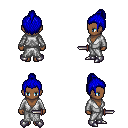
a pixel art fantasy rpg character, female body template, human, dark skin, white robe, white pants, blue short topknot hairstyle, metal boots, dagger, four views (front, back, left, right), 2x2 character sprite sheet, small pixel art, hard edges, no anti-aliasing